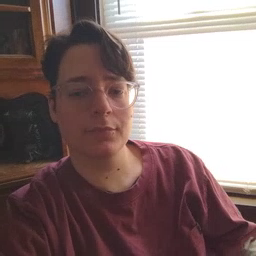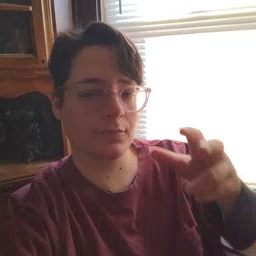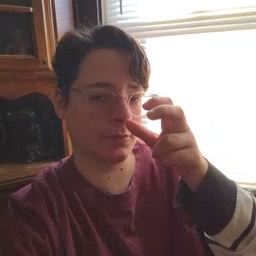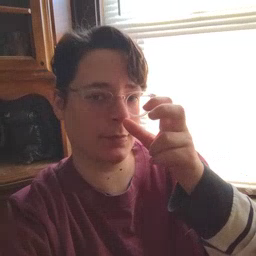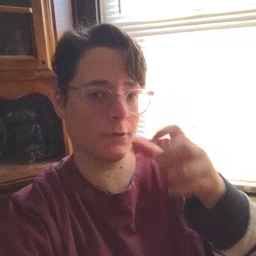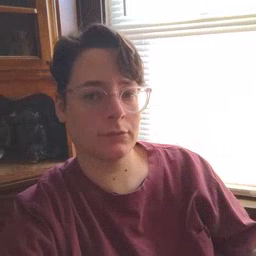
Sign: bug